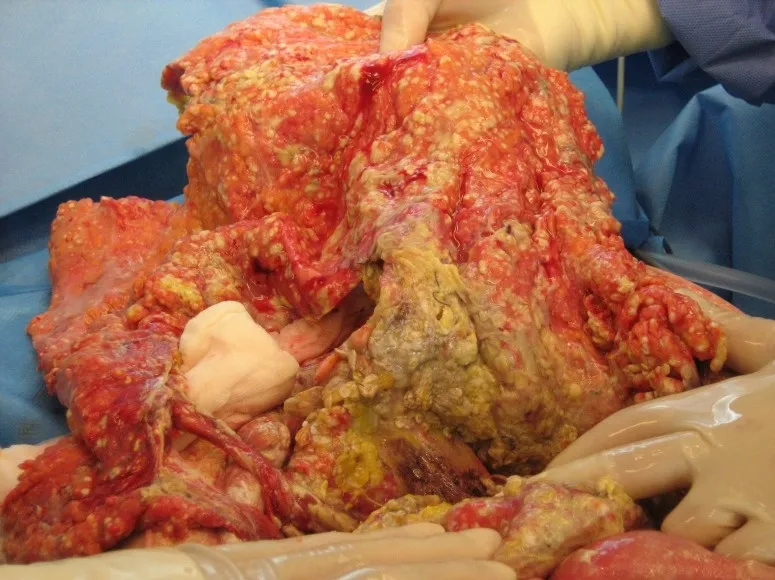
Intraoperative photographic documentation: The whole greater omentum covered with calcifications and the necrotic areas.
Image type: medical_photograph (other_medical_photograph)